Field crop: maize
Growth stage: 2
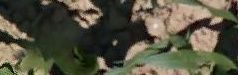
Species: maize